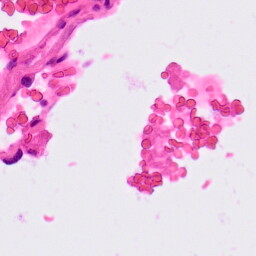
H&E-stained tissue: Lung